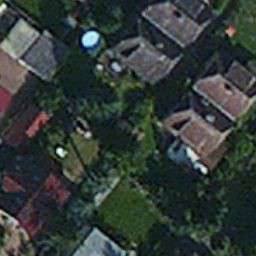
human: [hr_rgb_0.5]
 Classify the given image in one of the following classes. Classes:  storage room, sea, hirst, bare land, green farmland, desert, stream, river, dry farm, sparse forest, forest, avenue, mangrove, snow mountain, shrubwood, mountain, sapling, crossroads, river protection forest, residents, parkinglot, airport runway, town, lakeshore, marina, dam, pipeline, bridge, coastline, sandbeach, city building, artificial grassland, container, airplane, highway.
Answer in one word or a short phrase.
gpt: residents